Question: I am a bit confused about <URL>. I understand that it is essentially to reuse boiler plate code. What I don't understand is that how does fitnesse decide which pages to include in the dropdown.
If we look at the following :

All those highlighted appear in the dropdown. All that talk about brothers and uncles (may be I don't understand brothers and uncles concept) -
'''
These pages act as a marker to find templates to show as available for insertion when editing a page. All children of a TemplateLibrary will be shown in the drop-down list of templates available for insertion. Unlike the other special pages, all brother and uncle TemplateLibrary pages are included. The oldest (grandest uncle) is included first. The brother, if it exists, is included last. This allows younger TemplateLibrary pages to override older ones
'''
<URL>
To cut a long story short - How is it decided which ones are included in the dropdown?
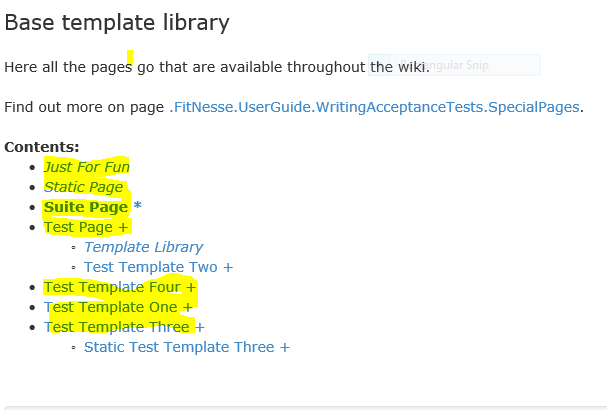
Answer: I believe all direct children of a TemplateLibrary are included in the dropdown, as your highlighting also shows.
But there may be multiple pages called TemplateLibrary in a hierarchy of pages. The one you show is at the root of the entire wiki, but you can add others (by adding a page and giving it the special name 'TemplateLibrary').
The talk of brothers and uncles is about which template library pages are relevant on which page in the wiki (similar to how Slim handles ScenarioLibrary pages). In other words: the children of which pages are considered templates.
For instance, given the following hierarchy:
'''
+ TemplateLibrary
++ Template1
+ WebTests
++ HomePageTest
+ SoapTests
++ TemplateLibrary
+++ Template2
++ Service1Tests
+++ TemplateLibrary
++++ Template3
+++ MyService1Test
'''
When you add a page at the root level, or under WebTests then Template1 is available. When you add a page under SoapTests then Template1 and Template2 are available. When you add a page under Service1Tests then Template1, Template2 and Template3 are available.
If the TemplateLibrary under Service1Tests would have a child named Template1 then choosing Template1 for a new page under Service1Tests would use that page and not the one from the root level.